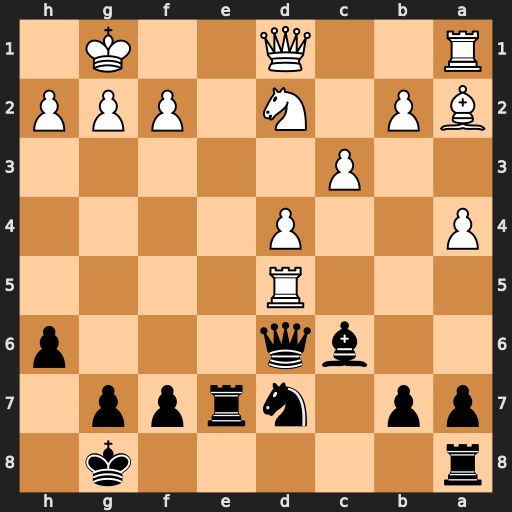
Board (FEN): r5k1/pp1nrpp1/2bq3p/3R4/P2P4/2P5/BP1N1PPP/R2Q2K1
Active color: b
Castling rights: -
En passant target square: -
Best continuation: Bxd5 Bxd5 Qxd5